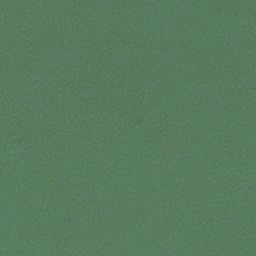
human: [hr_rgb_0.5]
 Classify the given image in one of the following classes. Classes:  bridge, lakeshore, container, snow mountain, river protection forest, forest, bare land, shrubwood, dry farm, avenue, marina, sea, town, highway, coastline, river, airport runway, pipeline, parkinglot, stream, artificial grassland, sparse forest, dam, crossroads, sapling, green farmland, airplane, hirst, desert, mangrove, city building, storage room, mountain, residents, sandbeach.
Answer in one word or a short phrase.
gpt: sea